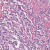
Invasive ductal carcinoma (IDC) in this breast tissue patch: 1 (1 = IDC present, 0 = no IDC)